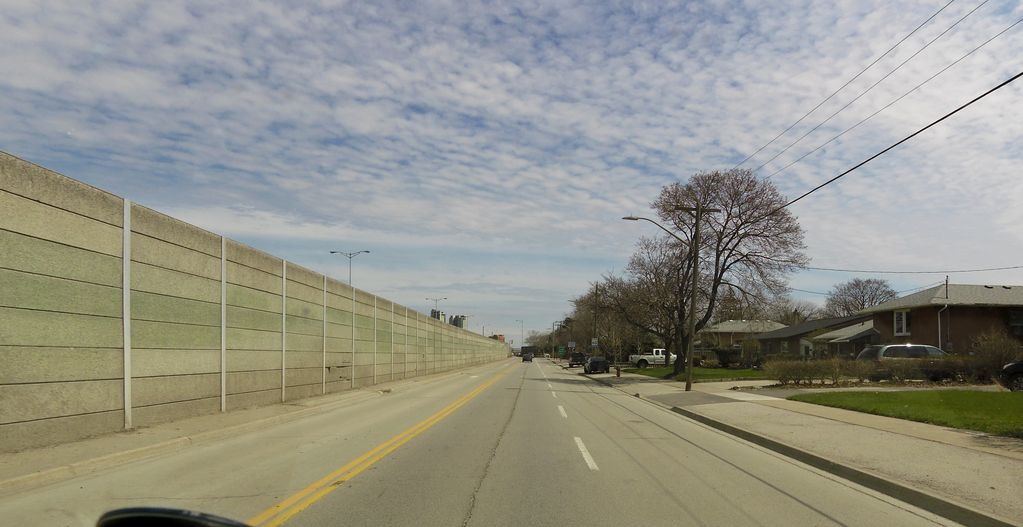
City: toronto